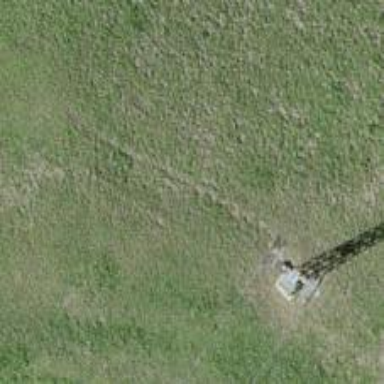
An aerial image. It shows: Pylon for aerialway.